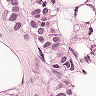
Metastatic tissue present: yes